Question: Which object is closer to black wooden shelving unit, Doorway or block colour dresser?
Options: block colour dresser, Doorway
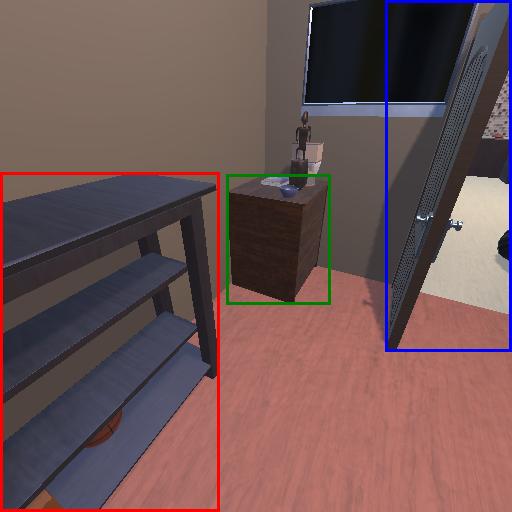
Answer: block colour dresser